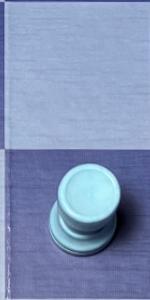
Label: Rook_White